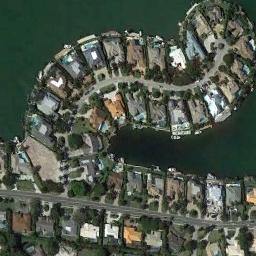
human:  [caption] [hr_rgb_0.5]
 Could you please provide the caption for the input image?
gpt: A dense residential area with lots of houses arranged neatly is surrounded by dark green water .

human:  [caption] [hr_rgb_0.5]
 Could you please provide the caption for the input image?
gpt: Residential areas are mostly houses, With no opening space .

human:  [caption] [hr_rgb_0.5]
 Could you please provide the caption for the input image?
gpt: There are many roads and densely arranged houses and trees of different shapes and shapes in the island-like settlements surrounded by the lake .

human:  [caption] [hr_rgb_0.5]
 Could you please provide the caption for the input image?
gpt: The dense residential is next to the water .

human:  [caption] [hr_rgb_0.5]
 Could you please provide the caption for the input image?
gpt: There are buildings near the lake on dense residential area .